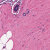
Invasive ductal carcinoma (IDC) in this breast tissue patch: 0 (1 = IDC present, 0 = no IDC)